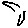
Label: bird